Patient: sex M, age 62
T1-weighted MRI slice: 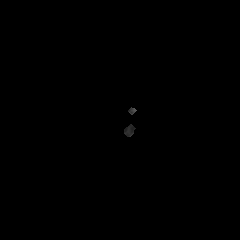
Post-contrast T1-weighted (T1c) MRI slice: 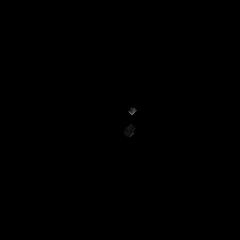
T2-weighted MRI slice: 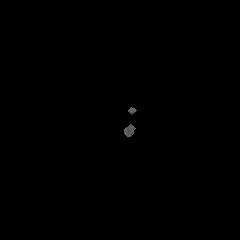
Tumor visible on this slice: no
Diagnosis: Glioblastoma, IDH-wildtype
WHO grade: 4